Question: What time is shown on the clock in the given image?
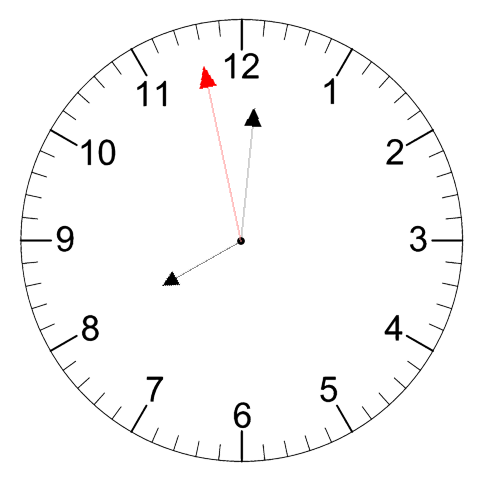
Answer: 08:00:58